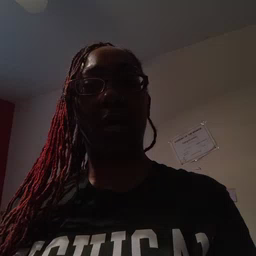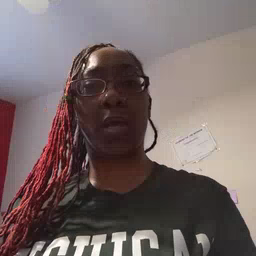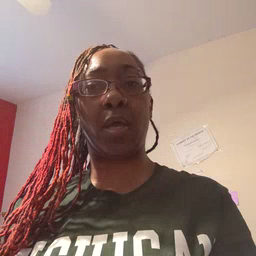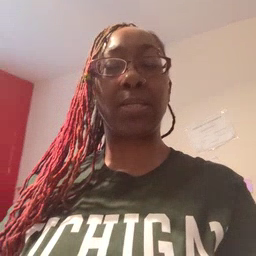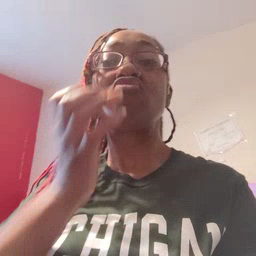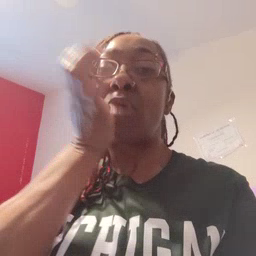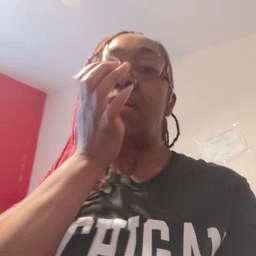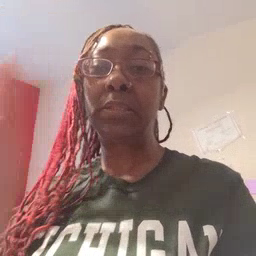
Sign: grass